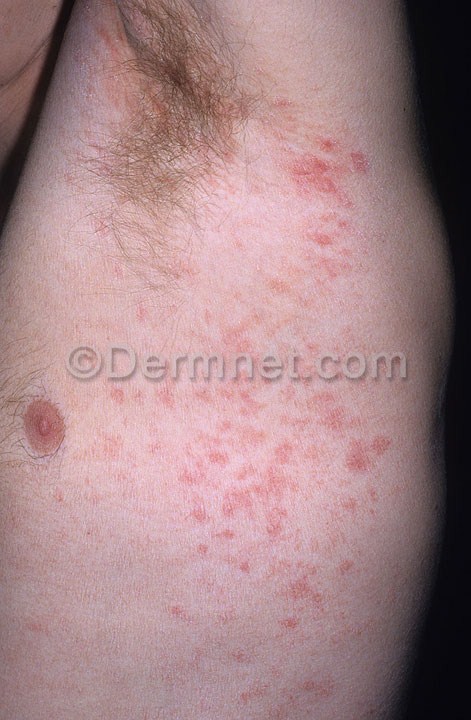
Disease: Exanthems and Drug Eruptions